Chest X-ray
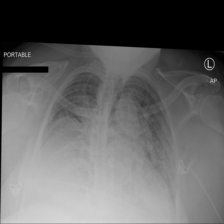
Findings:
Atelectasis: negative
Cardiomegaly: negative
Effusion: negative
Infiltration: negative
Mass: negative
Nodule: negative
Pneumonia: negative
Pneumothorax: negative
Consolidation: negative
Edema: negative
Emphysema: negative
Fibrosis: negative
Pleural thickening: negative
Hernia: negative